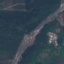
Label: Highway